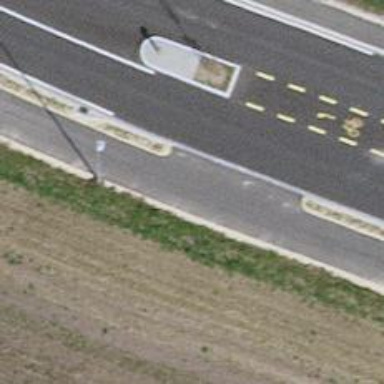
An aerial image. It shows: Cycleway.